Question: This is the result I need to accomplish:

I need the icons with basic image: and additionally I need to put there UILabel with some text: once it is just a number, and once it is an amount to pay. Any ideas?
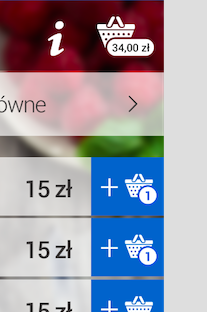
Answer: This is my example:
'''
var image = UIImage(named: "cart")!
let text = "1 PLN"
UIGraphicsBeginImageContext(CGSizeMake(80, 50))
let context = UIGraphicsGetCurrentContext()
let label = UILabel(frame: CGRectZero)
label.text = text
label.font = UIFont.systemFontOfSize(10)
label.sizeToFit()
let width = max(label.frame.size.width + 10, 15)
let height = CGFloat(15)
CGContextSetFillColorWithColor(context, UIColor.greenColor().CGColor)
CGContextFillRect(context, CGRectMake(0, 0, image.size.width, image.size.height))
image.drawInRect(CGRectMake(80/2-50/2, 0, 50, 50))
let path = UIBezierPath(roundedRect: CGRectMake(75-width, 45-height, width, height), cornerRadius: 5)
path.lineWidth = 2
UIColor.redColor().setStroke()
UIColor.yellowColor().setFill()
path.stroke()
path.fill()
let paragraphStyle = NSMutableParagraphStyle()
paragraphStyle.alignment = NSTextAlignment.Center
let attributes = [NSFontAttributeName: UIFont.systemFontOfSize(10.0), NSParagraphStyleAttributeName: paragraphStyle]
(text as NSString).drawInRect(CGRectMake(75-width, 45-height, width, height), withAttributes: attributes)
let newImage = UIGraphicsGetImageFromCurrentImageContext()
UIGraphicsEndImageContext()
'''
The result is following:

Some examples for different text: